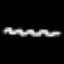
Label: squiggle